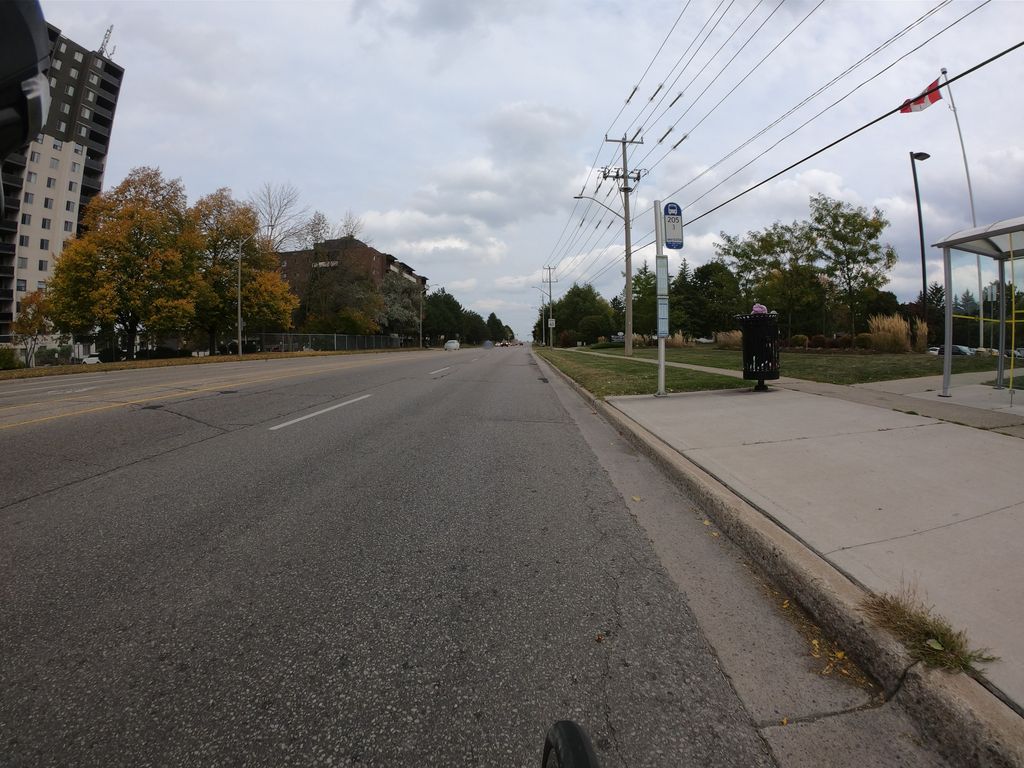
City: kitchener-waterloo